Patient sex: M
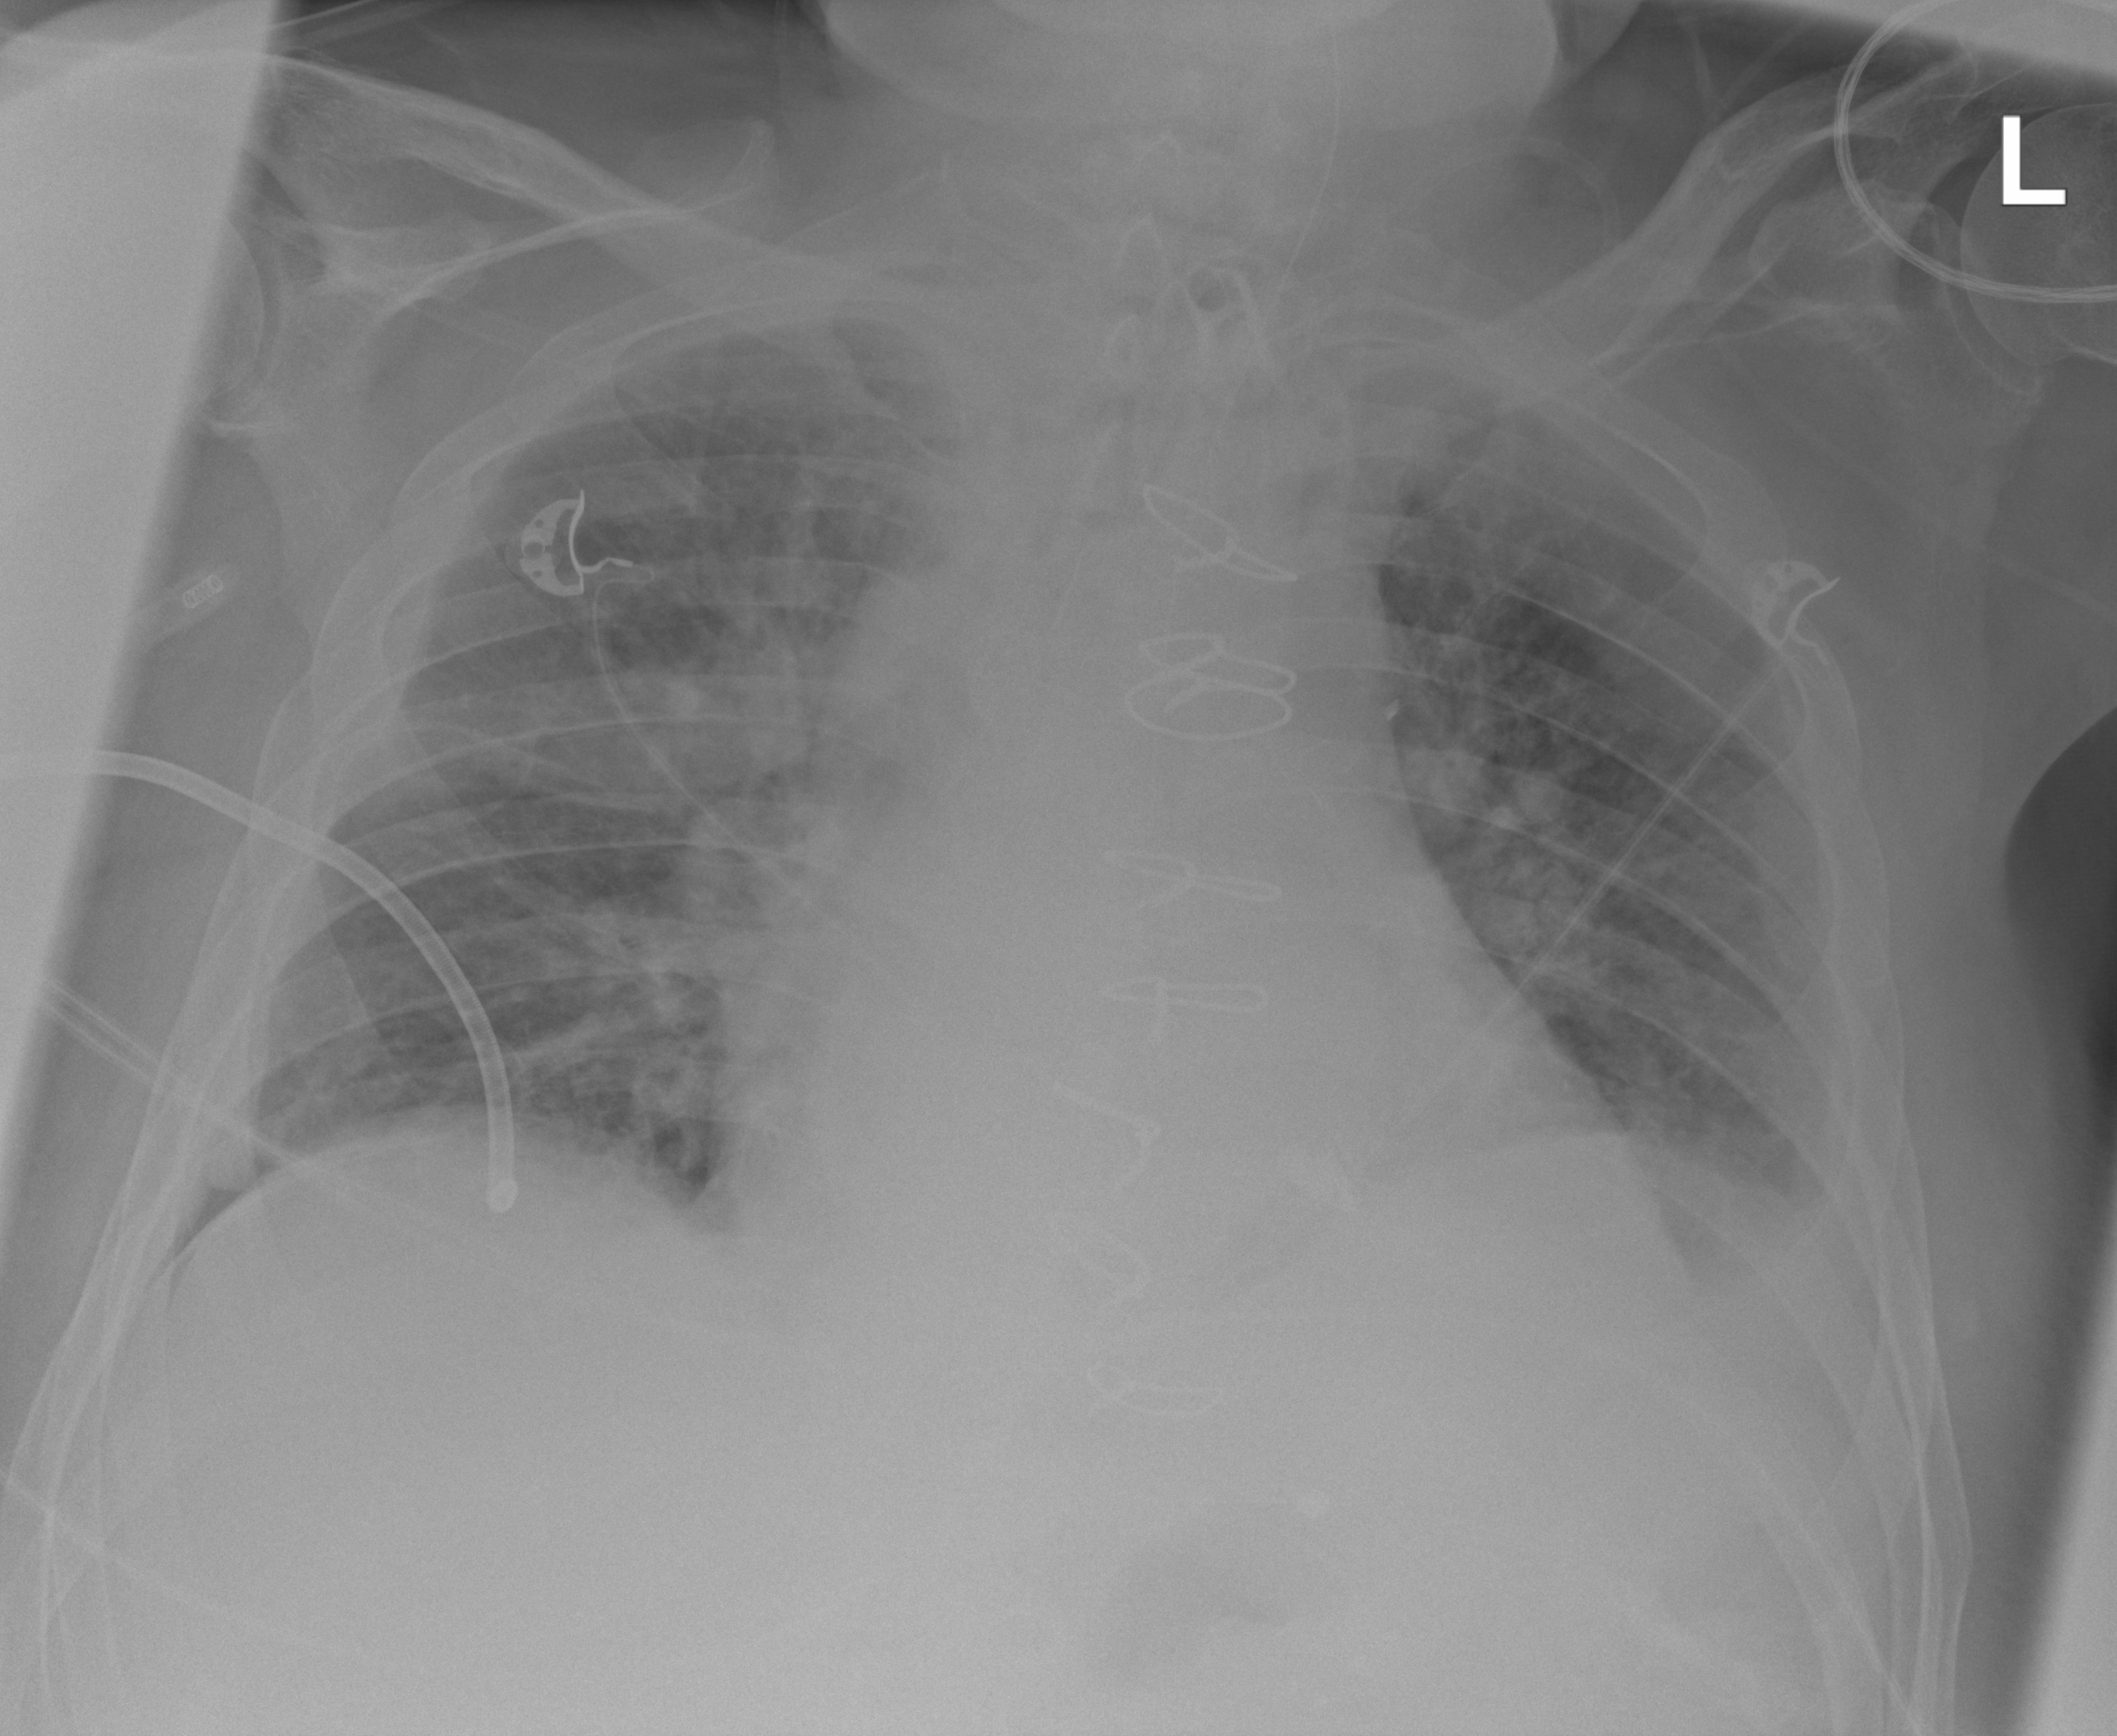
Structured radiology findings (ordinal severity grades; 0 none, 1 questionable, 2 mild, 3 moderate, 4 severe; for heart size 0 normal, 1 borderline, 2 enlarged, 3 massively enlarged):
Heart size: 2
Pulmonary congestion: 2
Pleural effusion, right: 2
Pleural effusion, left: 3
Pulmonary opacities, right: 2
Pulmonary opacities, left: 2
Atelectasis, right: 2
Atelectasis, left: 2